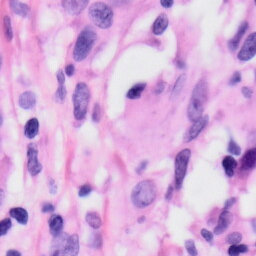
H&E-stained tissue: Skin